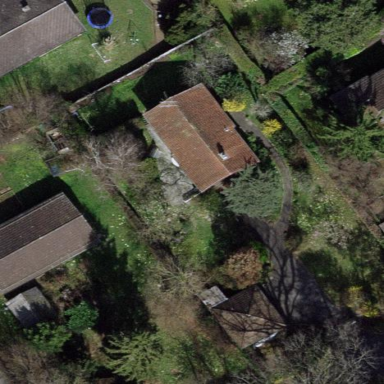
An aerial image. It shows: Garden surrounded by fence.